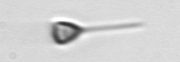
Label: Asterionellopsis_glacialis